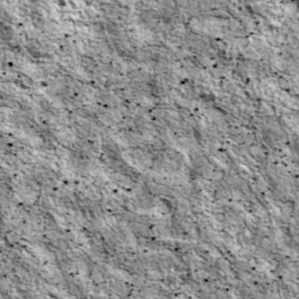
Label: non_frost